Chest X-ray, AP view. Patient: 54 years old, sex F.
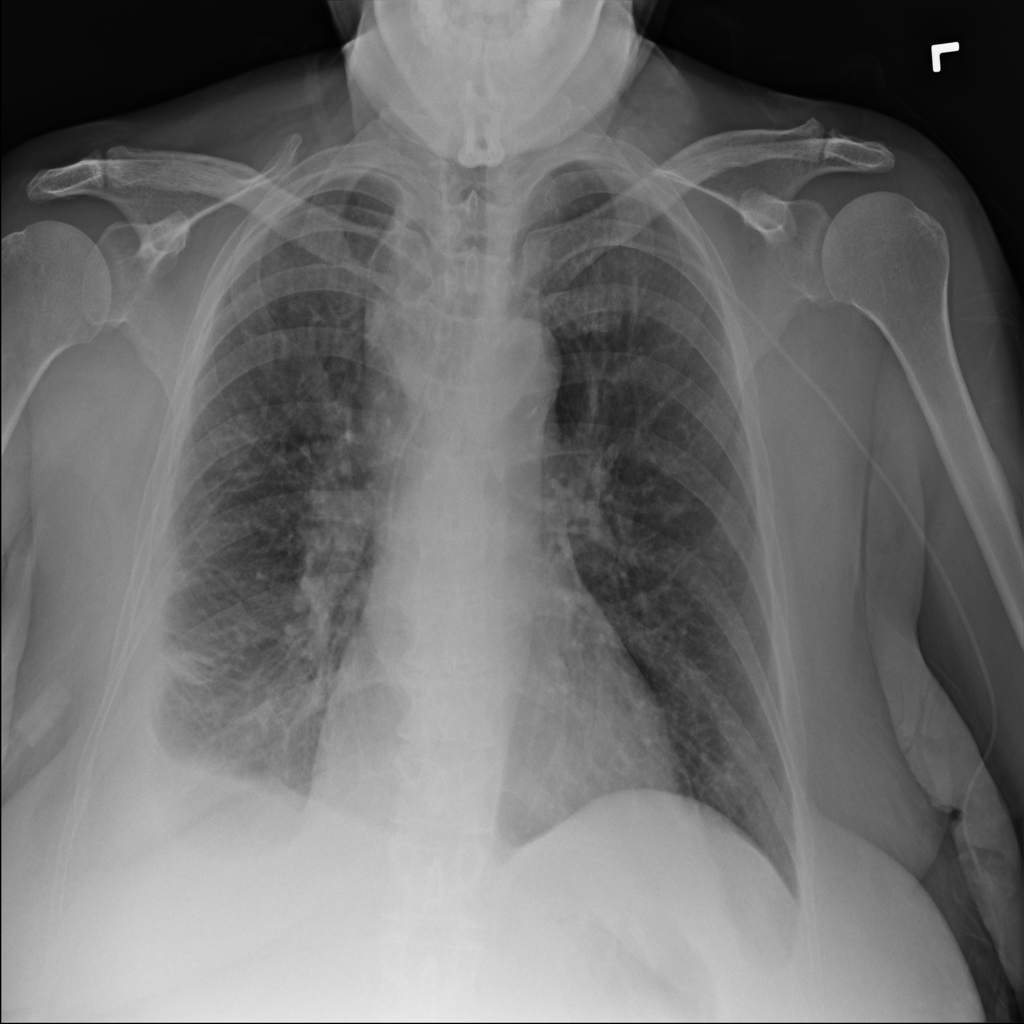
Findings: Effusion